Question: I am trying to animate two Rows of widgets to collapse into 1 Row of these widgets as one scroll. I am trying to achieve this behavior inside a 'SliverAppBar'.
For clarification, I have included a GIF here for reference. I would like the behavior you see in the app bar, but instead of 1 row to 2, I would like 2 rows becoming 1.

Here is a quick snippet of what I have so far. I wrapped 2 'Row' widgets that contain 3 'shrinkableBox' widgets each into a 'Wrap' widget. I dynamically adjust the size of these boxes by hooking into '_scrollController.offset' and doing some calculations. The rows do move around dynamically but they don't animate and move abruptly instead.
'''
double kExpandedHeight = 300.0;
Widget build(BuildContext context) {
double size = !_scrollController.hasClients || _scrollController.offset == 0 ? 75.0 : 75 - math.min(45.0, (45 / kExpandedHeight * math.min(_scrollController.offset, kExpandedHeight) * 1.5));
return Scaffold(
body: CustomScrollView(
controller: _scrollController,
slivers: <Widget>[
SliverAppBar(
pinned: true,
expandedHeight: kExpandedHeight,
title: new Text(
"Title!",
),
bottom: PreferredSize(child: Wrap(
children: <Widget>[
Row(
mainAxisAlignment: MainAxisAlignment.center,
mainAxisSize: MainAxisSize.min,
children: <Widget>[
ShrinkableBox(
onClick: () {
print("tapped");
},
size: size,
),
ShrinkableBox(
onClick: () {
print("tapped");
},
size: size,
),
ShrinkableBox(
onClick: () {
print("tapped");
},
size: size,
),
Row(
mainAxisAlignment: MainAxisAlignment.center,
mainAxisSize: MainAxisSize.min,
children: <Widget>[
ShrinkableBox(
onClick: () {
print("tapped");
},
size: size,
),
ShrinkableBox(
onClick: () {
print("tapped");
},
size: size,
),
ShrinkableBox(
onClick: () {
print("tapped");
},
size: size,
),
],
),
],
), preferredSize: new Size.fromHeight(55),),
)
// ...
// ...Other sliver list content here...
// ...
'''
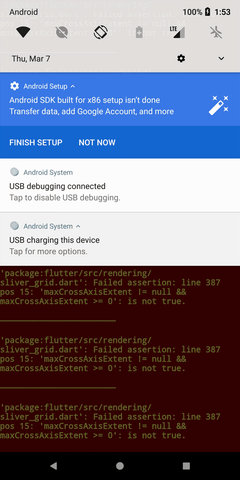
Answer: You could use a Stack together with Positioned widgets to position the ShrinkableBoxes as you need. Since what controls the animation is the scroll offset, you don't need to use animated widgets or an animation controller or something like it. Here's a working example which calculates the positions by linearly interpolating the initial and final position of the boxes (you can get different animation paths by changing the Curves.linear to other curves):
'''
import 'dart:math' as math;
import 'dart:ui';
import 'package:flutter/material.dart';
void main() {
runApp(MaterialApp(home: Home()));
}
class Home extends StatefulWidget {
@override
State createState() => HomeState();
}
class HomeState extends State<Home> {
static const double kExpandedHeight = 300.0;
static const double kInitialSize = 75.0;
static const double kFinalSize = 30.0;
static const List<Color> kBoxColors = [
Colors.red,
Colors.green,
Colors.yellow,
Colors.purple,
Colors.orange,
Colors.grey,
];
ScrollController _scrollController = new ScrollController();
@override
void initState() {
_scrollController.addListener(() {
setState(() { /* State being set is the Scroll Controller's offset */ });
});
}
@override
void dispose() {
_scrollController.dispose();
}
Widget build(BuildContext context) {
double size = !_scrollController.hasClients || _scrollController.offset == 0
? 75.0
: 75 -
math.min(45.0,
(45 / kExpandedHeight * math.min(_scrollController.offset, kExpandedHeight) * 1.5));
return Scaffold(
body: CustomScrollView(
controller: _scrollController,
slivers: <Widget>[
SliverAppBar(
pinned: true,
expandedHeight: kExpandedHeight,
title: Text("Title!"),
bottom: PreferredSize(
preferredSize: Size.fromHeight(55),
child: buildAppBarBottom(size),
),
),
SliverFixedExtentList(
itemExtent: 50.0,
delegate: SliverChildBuilderDelegate(
(BuildContext context, int index) {
return ListTile(title: Text('Item $index'));
},
),
),
],
),
);
}
Widget buildAppBarBottom(double size) {
double t = (size - kInitialSize) / (kFinalSize - kInitialSize);
const double initialContainerHeight = 2 * kInitialSize;
const double finalContainerHeight = kFinalSize;
return Container(
height: lerpDouble(initialContainerHeight, finalContainerHeight, t),
child: LayoutBuilder(
builder: (context, constraints) {
List<Widget> stackChildren = [];
for (int i = 0; i < 6; i++) {
Offset offset = getInterpolatedOffset(i, constraints, t);
stackChildren.add(Positioned(
left: offset.dx,
top: offset.dy,
child: buildSizedBox(size, kBoxColors[i]),
));
}
return Stack(children: stackChildren);
},
),
);
}
Offset getInterpolatedOffset(int index, BoxConstraints constraints, double t) {
Curve curve = Curves.linear;
double curveT = curve.transform(t);
Offset a = getOffset(index, constraints, kInitialSize, 3);
Offset b = getOffset(index, constraints, kFinalSize, 6);
return Offset(
lerpDouble(a.dx, b.dx, curveT),
lerpDouble(a.dy, b.dy, curveT),
);
}
Offset getOffset(int index, BoxConstraints constraints, double size, int columns) {
int x = index % columns;
int y = index ~/ columns;
double horizontalMargin = (constraints.maxWidth - size * columns) / 2;
return Offset(horizontalMargin + x * size, y * size);
}
Widget buildSizedBox(double size, Color color) {
return Container(
height: size,
width: size,
color: color,
);
}
}
'''